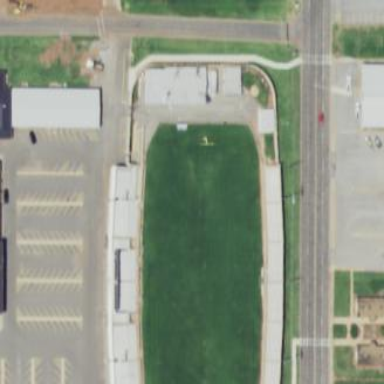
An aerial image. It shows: American football pitch.